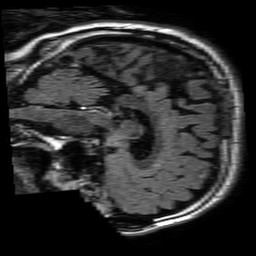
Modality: FLAIR
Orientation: sagittal
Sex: male
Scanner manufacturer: philips
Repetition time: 11 s
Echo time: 0.125 s